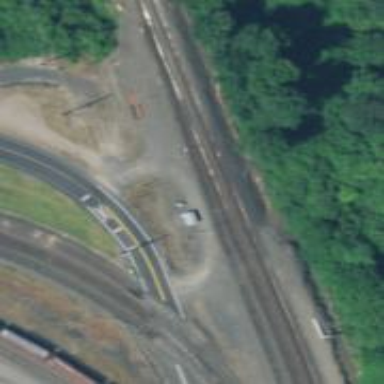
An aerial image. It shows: Railway spur junction.